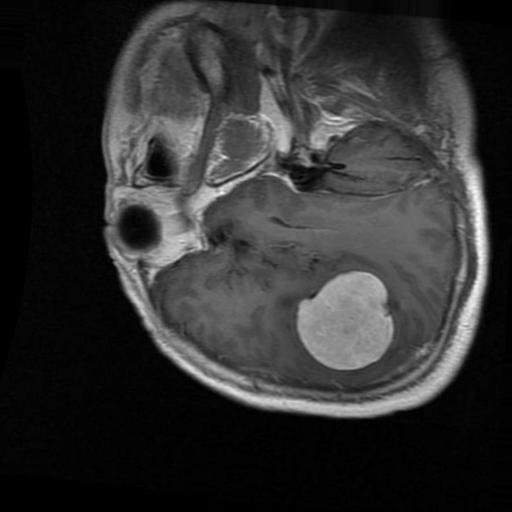
Label: meningioma